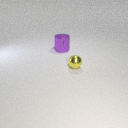
large purple metal cylinder behind small yellow metal sphere